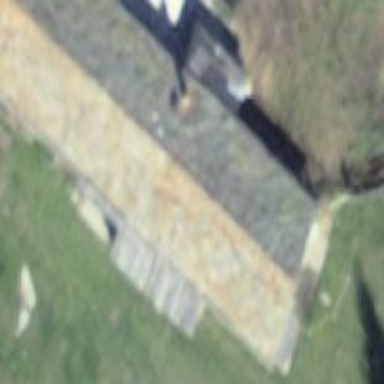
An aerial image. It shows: Gabled building.